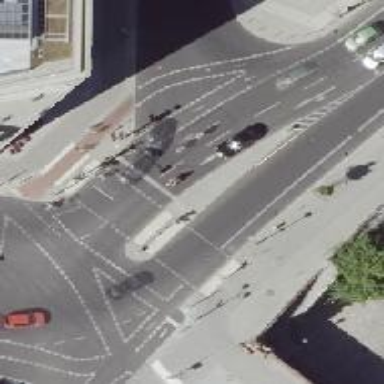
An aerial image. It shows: Traffic island located on footway.